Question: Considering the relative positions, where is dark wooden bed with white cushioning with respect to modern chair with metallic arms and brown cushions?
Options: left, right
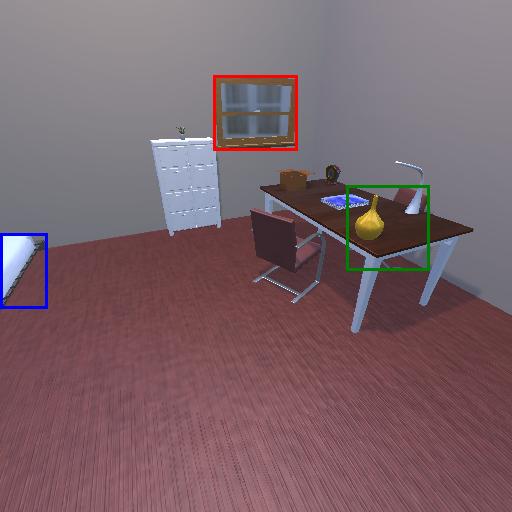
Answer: left